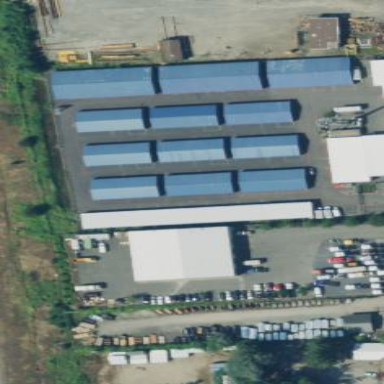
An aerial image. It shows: Industrial area with storage facility surrounded by fence.